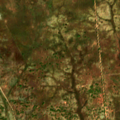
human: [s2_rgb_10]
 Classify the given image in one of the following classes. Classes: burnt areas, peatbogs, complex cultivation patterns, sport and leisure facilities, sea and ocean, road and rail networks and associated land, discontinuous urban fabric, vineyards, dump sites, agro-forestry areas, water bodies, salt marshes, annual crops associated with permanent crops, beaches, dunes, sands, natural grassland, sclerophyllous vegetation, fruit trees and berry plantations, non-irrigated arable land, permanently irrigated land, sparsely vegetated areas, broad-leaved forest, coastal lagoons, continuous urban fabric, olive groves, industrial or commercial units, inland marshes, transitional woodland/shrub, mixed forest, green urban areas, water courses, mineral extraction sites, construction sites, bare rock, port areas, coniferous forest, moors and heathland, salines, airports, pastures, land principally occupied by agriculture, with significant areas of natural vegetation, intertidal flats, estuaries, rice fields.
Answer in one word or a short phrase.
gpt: continuous urban fabric